Question: When I start my application I get the following error:
'''
method not found microsoft.visualbasic.msgboxresult
'''
Does anyone know what causes this? I have tried repairing my .NET installation.
Note: This error only occurs on one machine. On every other machine it works fine which makes me think something with the .NET assemblies was corrupted. It was working fine on the broken machine a few days ago.
Proof of Error Message:

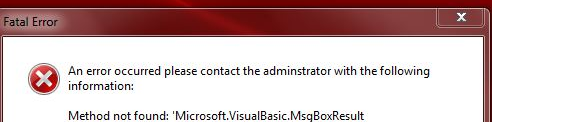
Answer: It is somewhat likely there are corrupt assemblies in your .NET installation. I have fixed similar problems like this before, and I hope I can share some insights to help you solve this relatively quickly, as it is extremely annoying.
1. Use this tool here to verify your installation of .NET 2.0. As a note, this can be used to verify any version of the .NET Framework.
2. Regardless if errors are found, I would try repairing .NET 2.0. If your problem goes away, great. However, if that doesn't work, I would try uninstalling it and then re-installing it. Now, if you're on Vista or Later, you might not actually be able to remove it via Control Panel -> Programs and Settings. If this is the case, the following steps probably won't work either. You might have to repair your OS installation.
3. If you've done the above steps and you still can't get it to work, or step 2 fails (which can happen on corrupt installations), then you'll want to try using the .NET Framework Cleanup Tool. Read the blog carefully and make sure you understand the risks/caveats related to this tool You will likely have to re-install other version of the .NET framework if you remove .NET 2.0. That is why I listed this step last.
The last time I dealt with this kind of problem, the only thing that worked for me was step 3. Hopefully you have better luck than I did.